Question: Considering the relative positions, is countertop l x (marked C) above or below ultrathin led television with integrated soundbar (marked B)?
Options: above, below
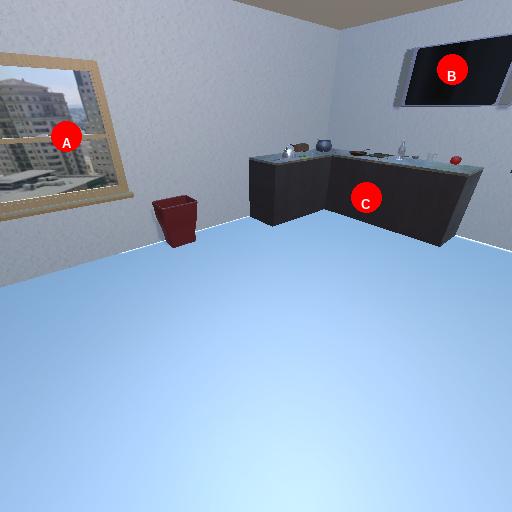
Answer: above